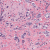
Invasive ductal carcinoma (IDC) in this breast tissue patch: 1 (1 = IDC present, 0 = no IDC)